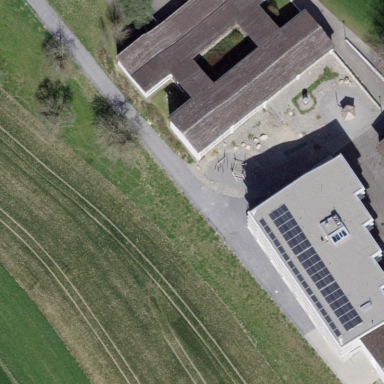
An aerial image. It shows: School building.